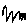
Label: zigzag